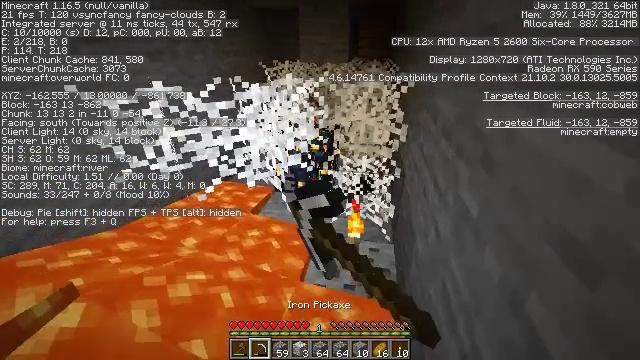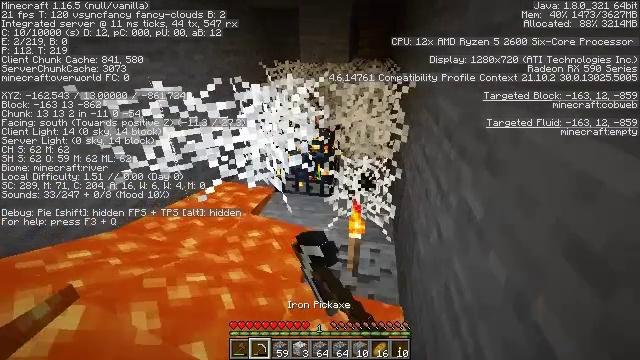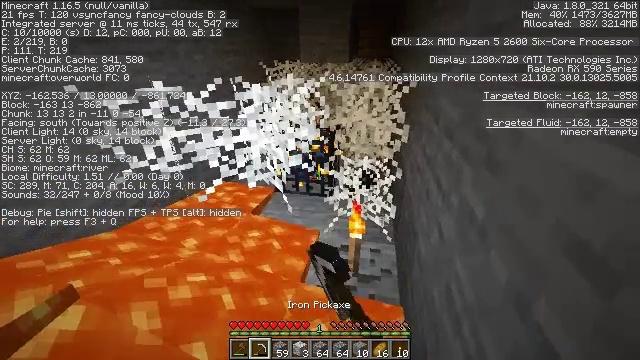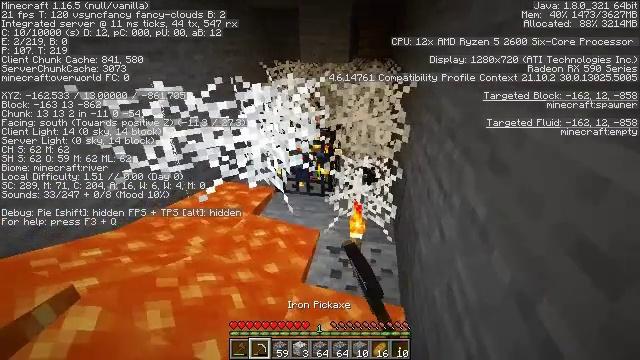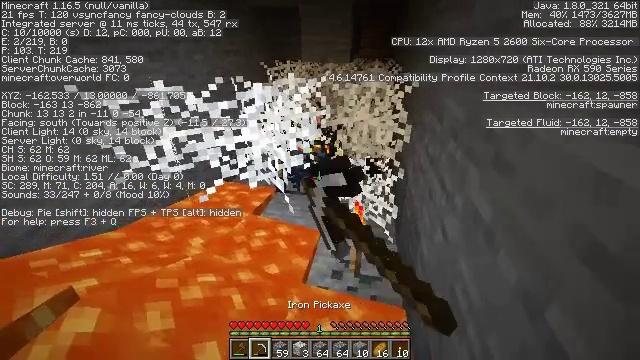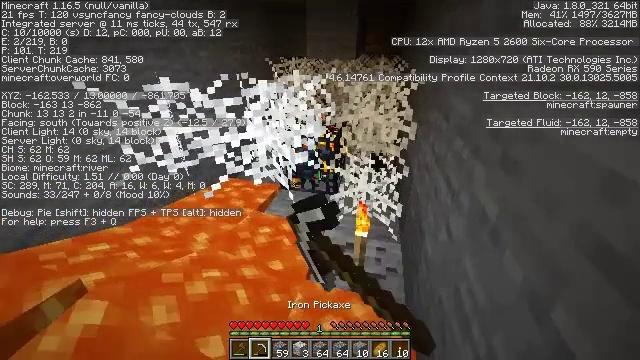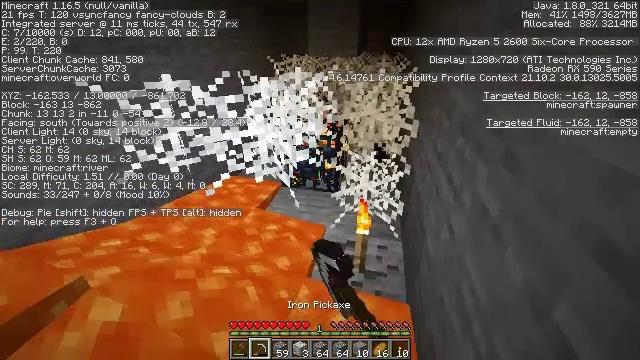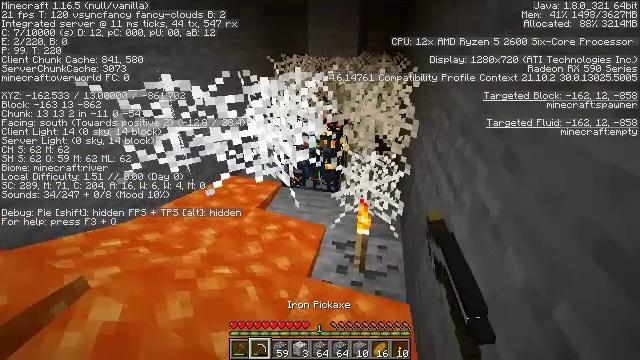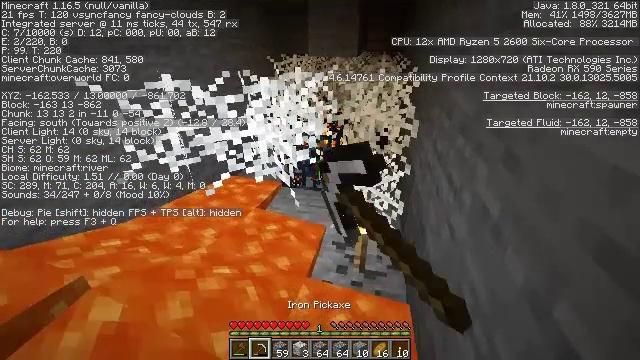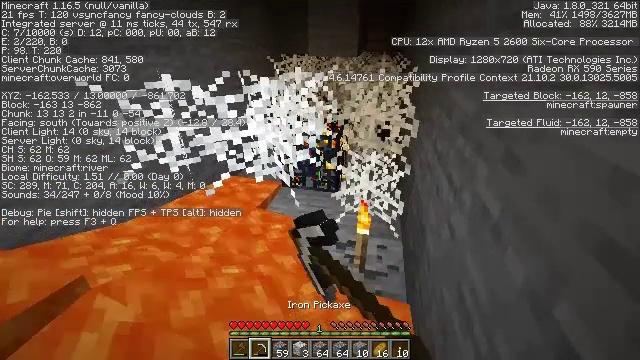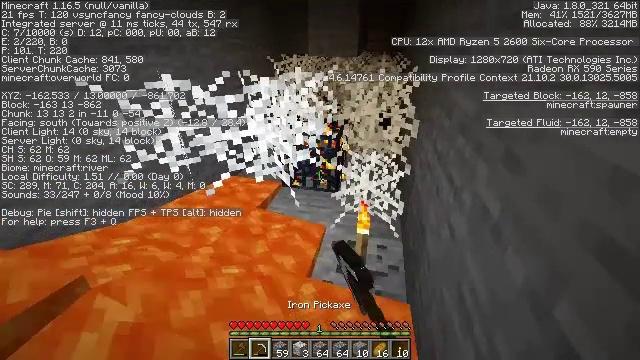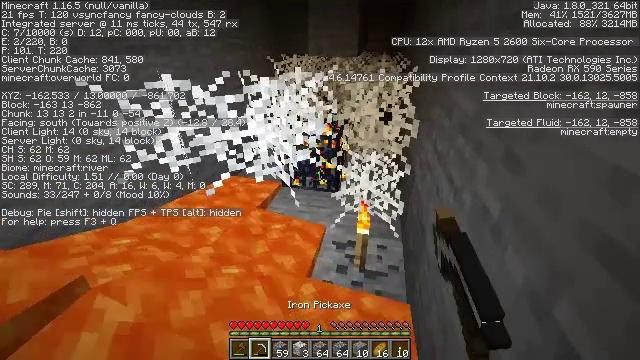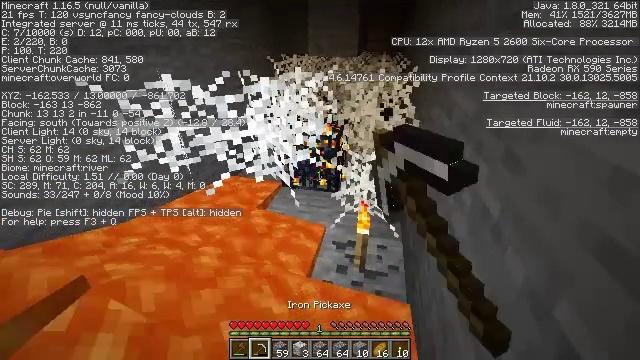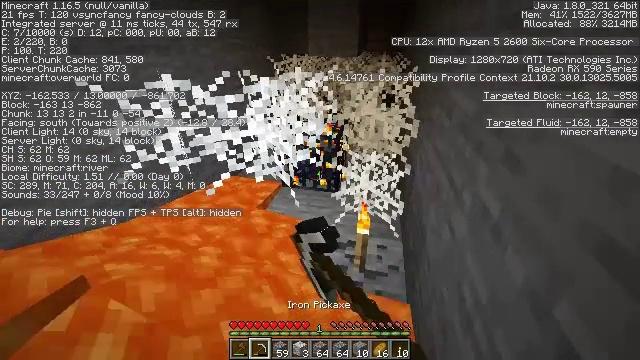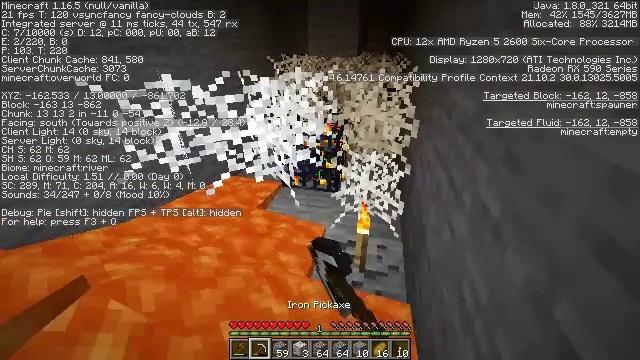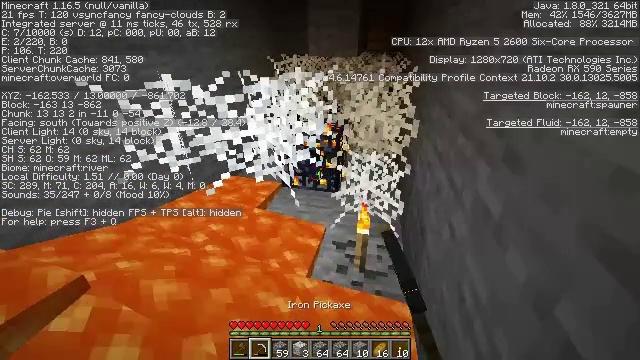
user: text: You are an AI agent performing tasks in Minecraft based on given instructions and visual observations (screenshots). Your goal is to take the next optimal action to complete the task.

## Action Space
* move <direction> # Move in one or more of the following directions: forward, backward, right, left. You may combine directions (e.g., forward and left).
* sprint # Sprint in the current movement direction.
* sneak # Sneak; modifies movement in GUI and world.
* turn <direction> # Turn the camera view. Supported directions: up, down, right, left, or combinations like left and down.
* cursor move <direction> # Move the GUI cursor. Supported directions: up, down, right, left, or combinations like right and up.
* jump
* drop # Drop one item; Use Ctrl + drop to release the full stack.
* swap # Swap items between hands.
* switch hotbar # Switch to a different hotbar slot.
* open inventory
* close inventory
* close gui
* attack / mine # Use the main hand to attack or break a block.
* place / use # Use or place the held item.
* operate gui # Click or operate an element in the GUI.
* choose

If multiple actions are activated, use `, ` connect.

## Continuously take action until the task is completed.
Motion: motion action
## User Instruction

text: Stop mobs spawning by breaking the spawner.
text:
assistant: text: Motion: move forward, sneak, attack / mine
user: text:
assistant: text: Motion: sneak, attack / mine
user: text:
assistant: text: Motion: sneak, attack / mine
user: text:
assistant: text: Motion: sneak, attack / mine
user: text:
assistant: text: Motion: sneak, turn left, attack / mine
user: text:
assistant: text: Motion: sneak, attack / mine
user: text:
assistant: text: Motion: sneak, attack / mine
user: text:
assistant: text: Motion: sneak, attack / mine
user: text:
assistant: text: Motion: sneak, attack / mine
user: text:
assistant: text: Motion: sneak, attack / mine
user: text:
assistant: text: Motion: sneak, attack / mine
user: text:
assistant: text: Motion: sneak, attack / mine
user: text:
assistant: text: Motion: sneak, attack / mine
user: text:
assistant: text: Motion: sneak, attack / mine
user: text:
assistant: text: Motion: sneak, attack / mine
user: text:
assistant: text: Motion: sneak, attack / mine
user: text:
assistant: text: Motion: sneak, attack / mine
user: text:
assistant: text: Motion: sneak, attack / mine
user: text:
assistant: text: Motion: sneak, attack / mine
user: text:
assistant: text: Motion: sneak, attack / mine
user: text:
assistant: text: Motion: sneak, attack / mine
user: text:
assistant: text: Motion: sneak, attack / mine
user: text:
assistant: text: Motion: sneak, attack / mine
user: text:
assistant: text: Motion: sneak, attack / mine
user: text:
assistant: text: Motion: sneak, attack / mine
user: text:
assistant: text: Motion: sneak, attack / mine
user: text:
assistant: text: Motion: sneak, attack / mine
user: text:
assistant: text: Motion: sneak, attack / mine
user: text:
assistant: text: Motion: sneak, attack / mine
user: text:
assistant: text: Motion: sneak, attack / mine